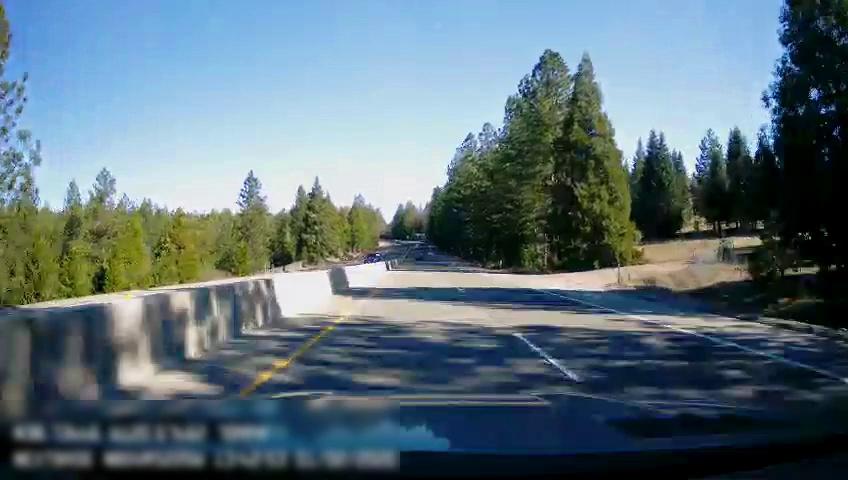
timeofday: Day
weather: Sunny
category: Drivable Space
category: Drivable Space
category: Vehicles | Truck
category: Lanes | Alternate Lane
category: Lanes | Current Lane
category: Lanes | Alternate Lane